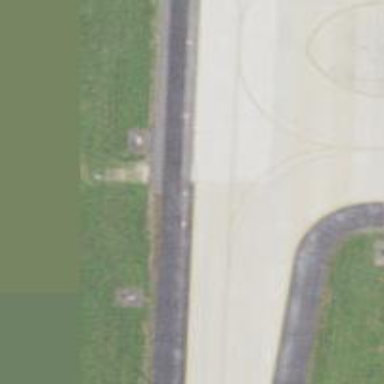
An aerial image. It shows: Image of taxiway at airport.